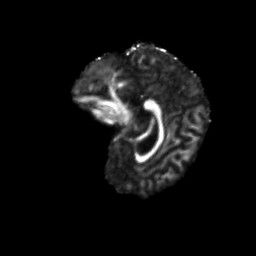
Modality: FA
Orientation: sagittal
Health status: ill
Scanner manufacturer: siemens
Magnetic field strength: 3 T
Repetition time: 6.8 s
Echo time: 0.097 s